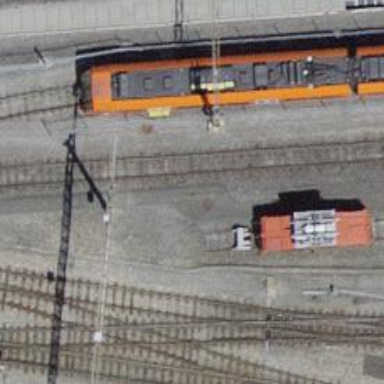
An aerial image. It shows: Railway buffer stop.